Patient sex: M
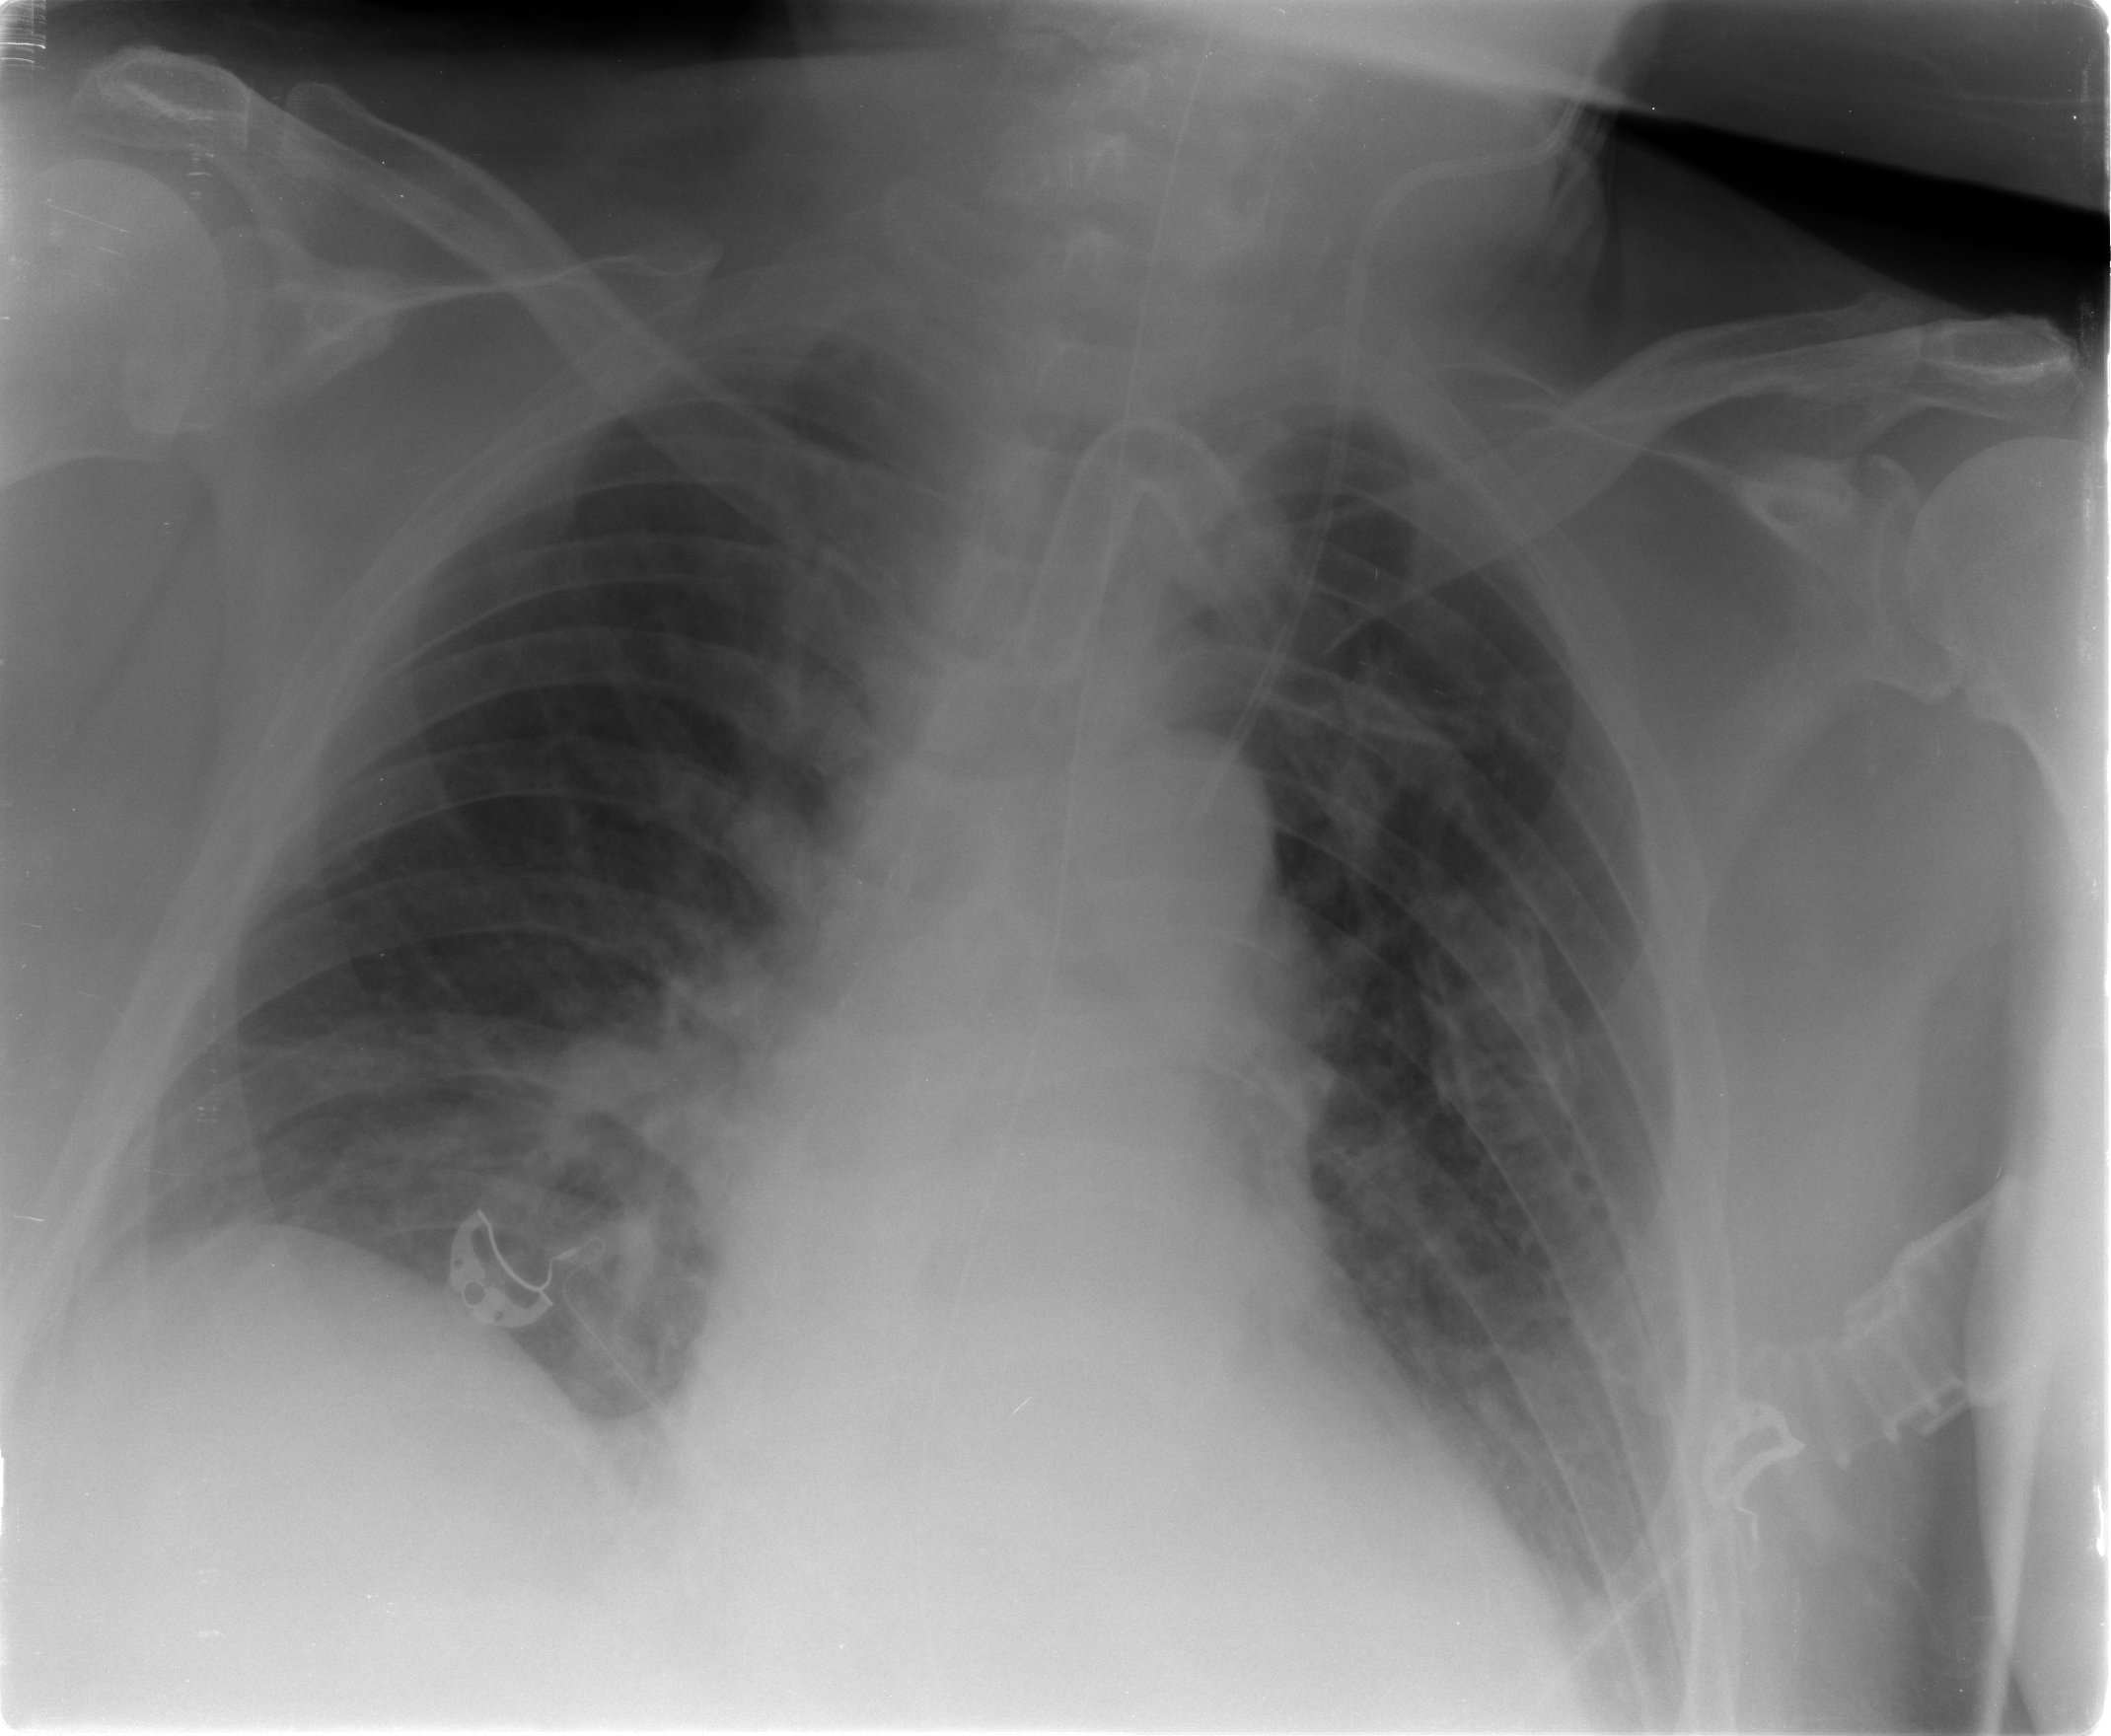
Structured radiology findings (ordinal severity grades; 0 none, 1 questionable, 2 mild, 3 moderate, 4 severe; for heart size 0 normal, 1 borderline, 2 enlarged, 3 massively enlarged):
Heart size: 2
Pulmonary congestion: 2
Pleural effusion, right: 0
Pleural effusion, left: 0
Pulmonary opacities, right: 2
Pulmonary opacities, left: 0
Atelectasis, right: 2
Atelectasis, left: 2